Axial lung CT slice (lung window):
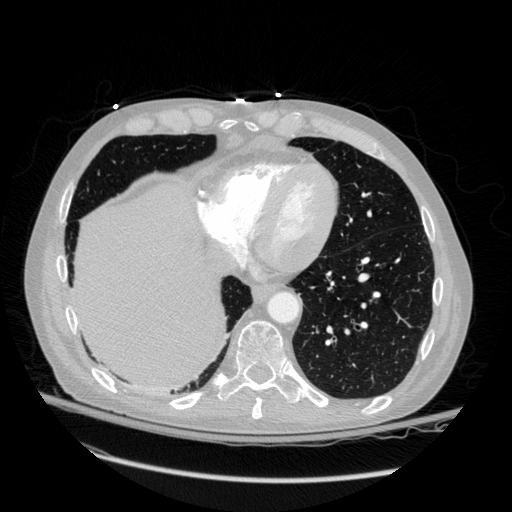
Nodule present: no